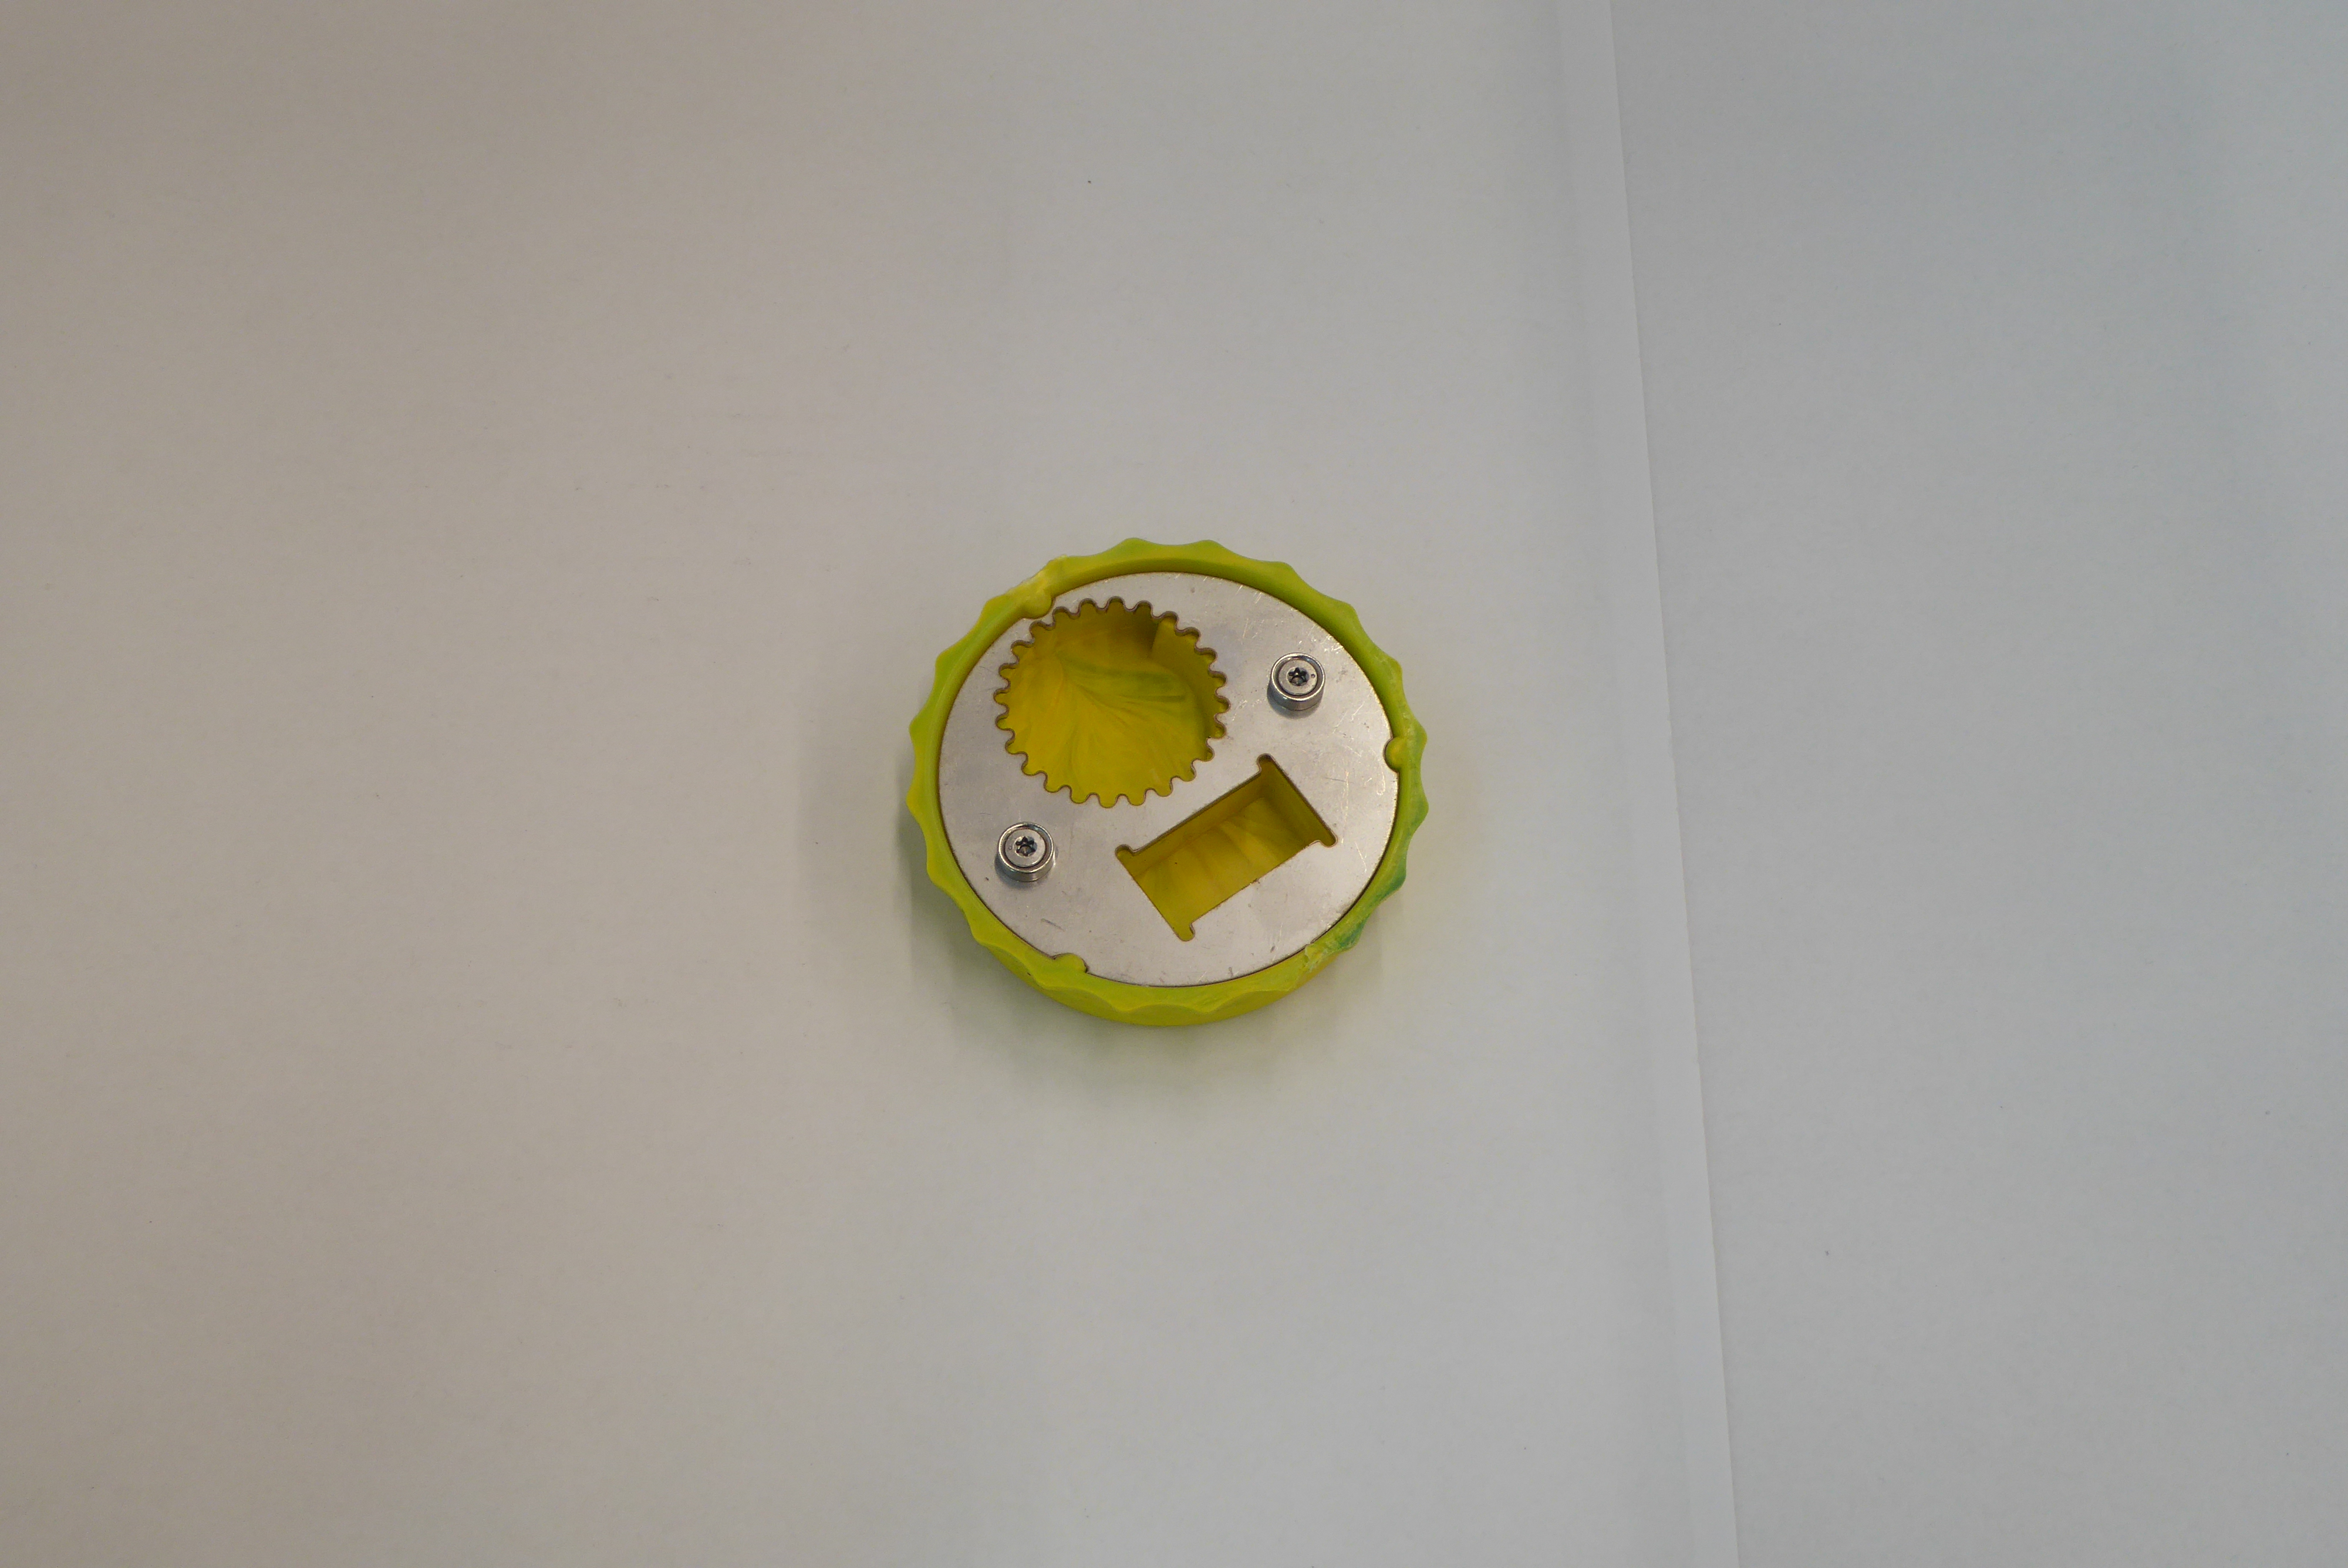
Label: Bottle Opener